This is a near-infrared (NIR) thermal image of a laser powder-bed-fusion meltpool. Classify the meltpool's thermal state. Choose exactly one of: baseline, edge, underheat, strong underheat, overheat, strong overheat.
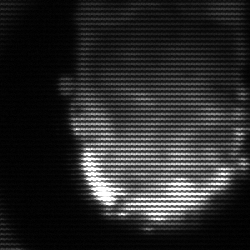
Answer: baseline